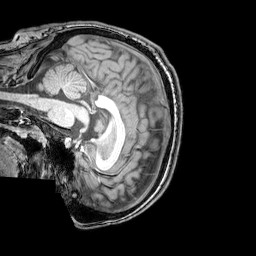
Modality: T1w
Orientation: sagittal
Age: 22
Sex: male
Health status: healthy
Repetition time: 0.081 s
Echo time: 0.037 s